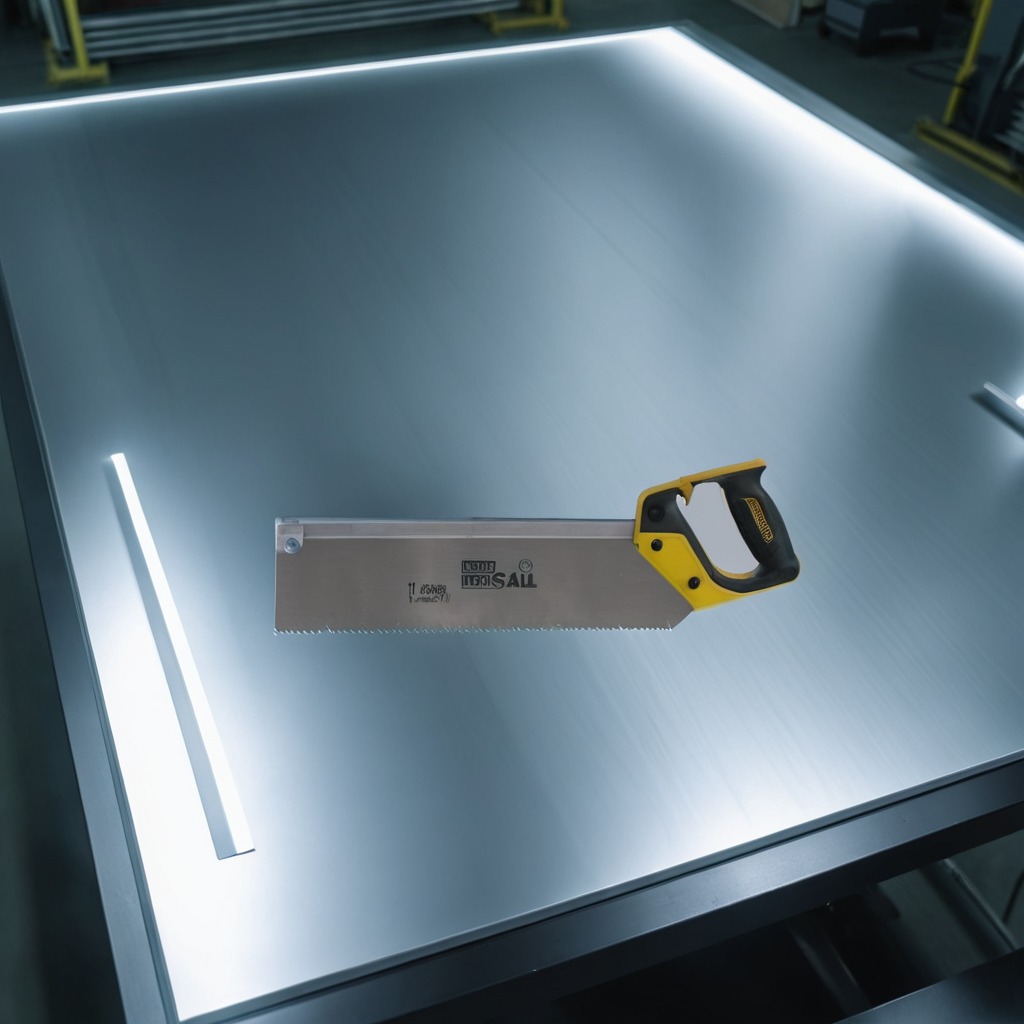
A metal saw lies on the metal table in the machine shop under fluorescent lights.